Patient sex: M
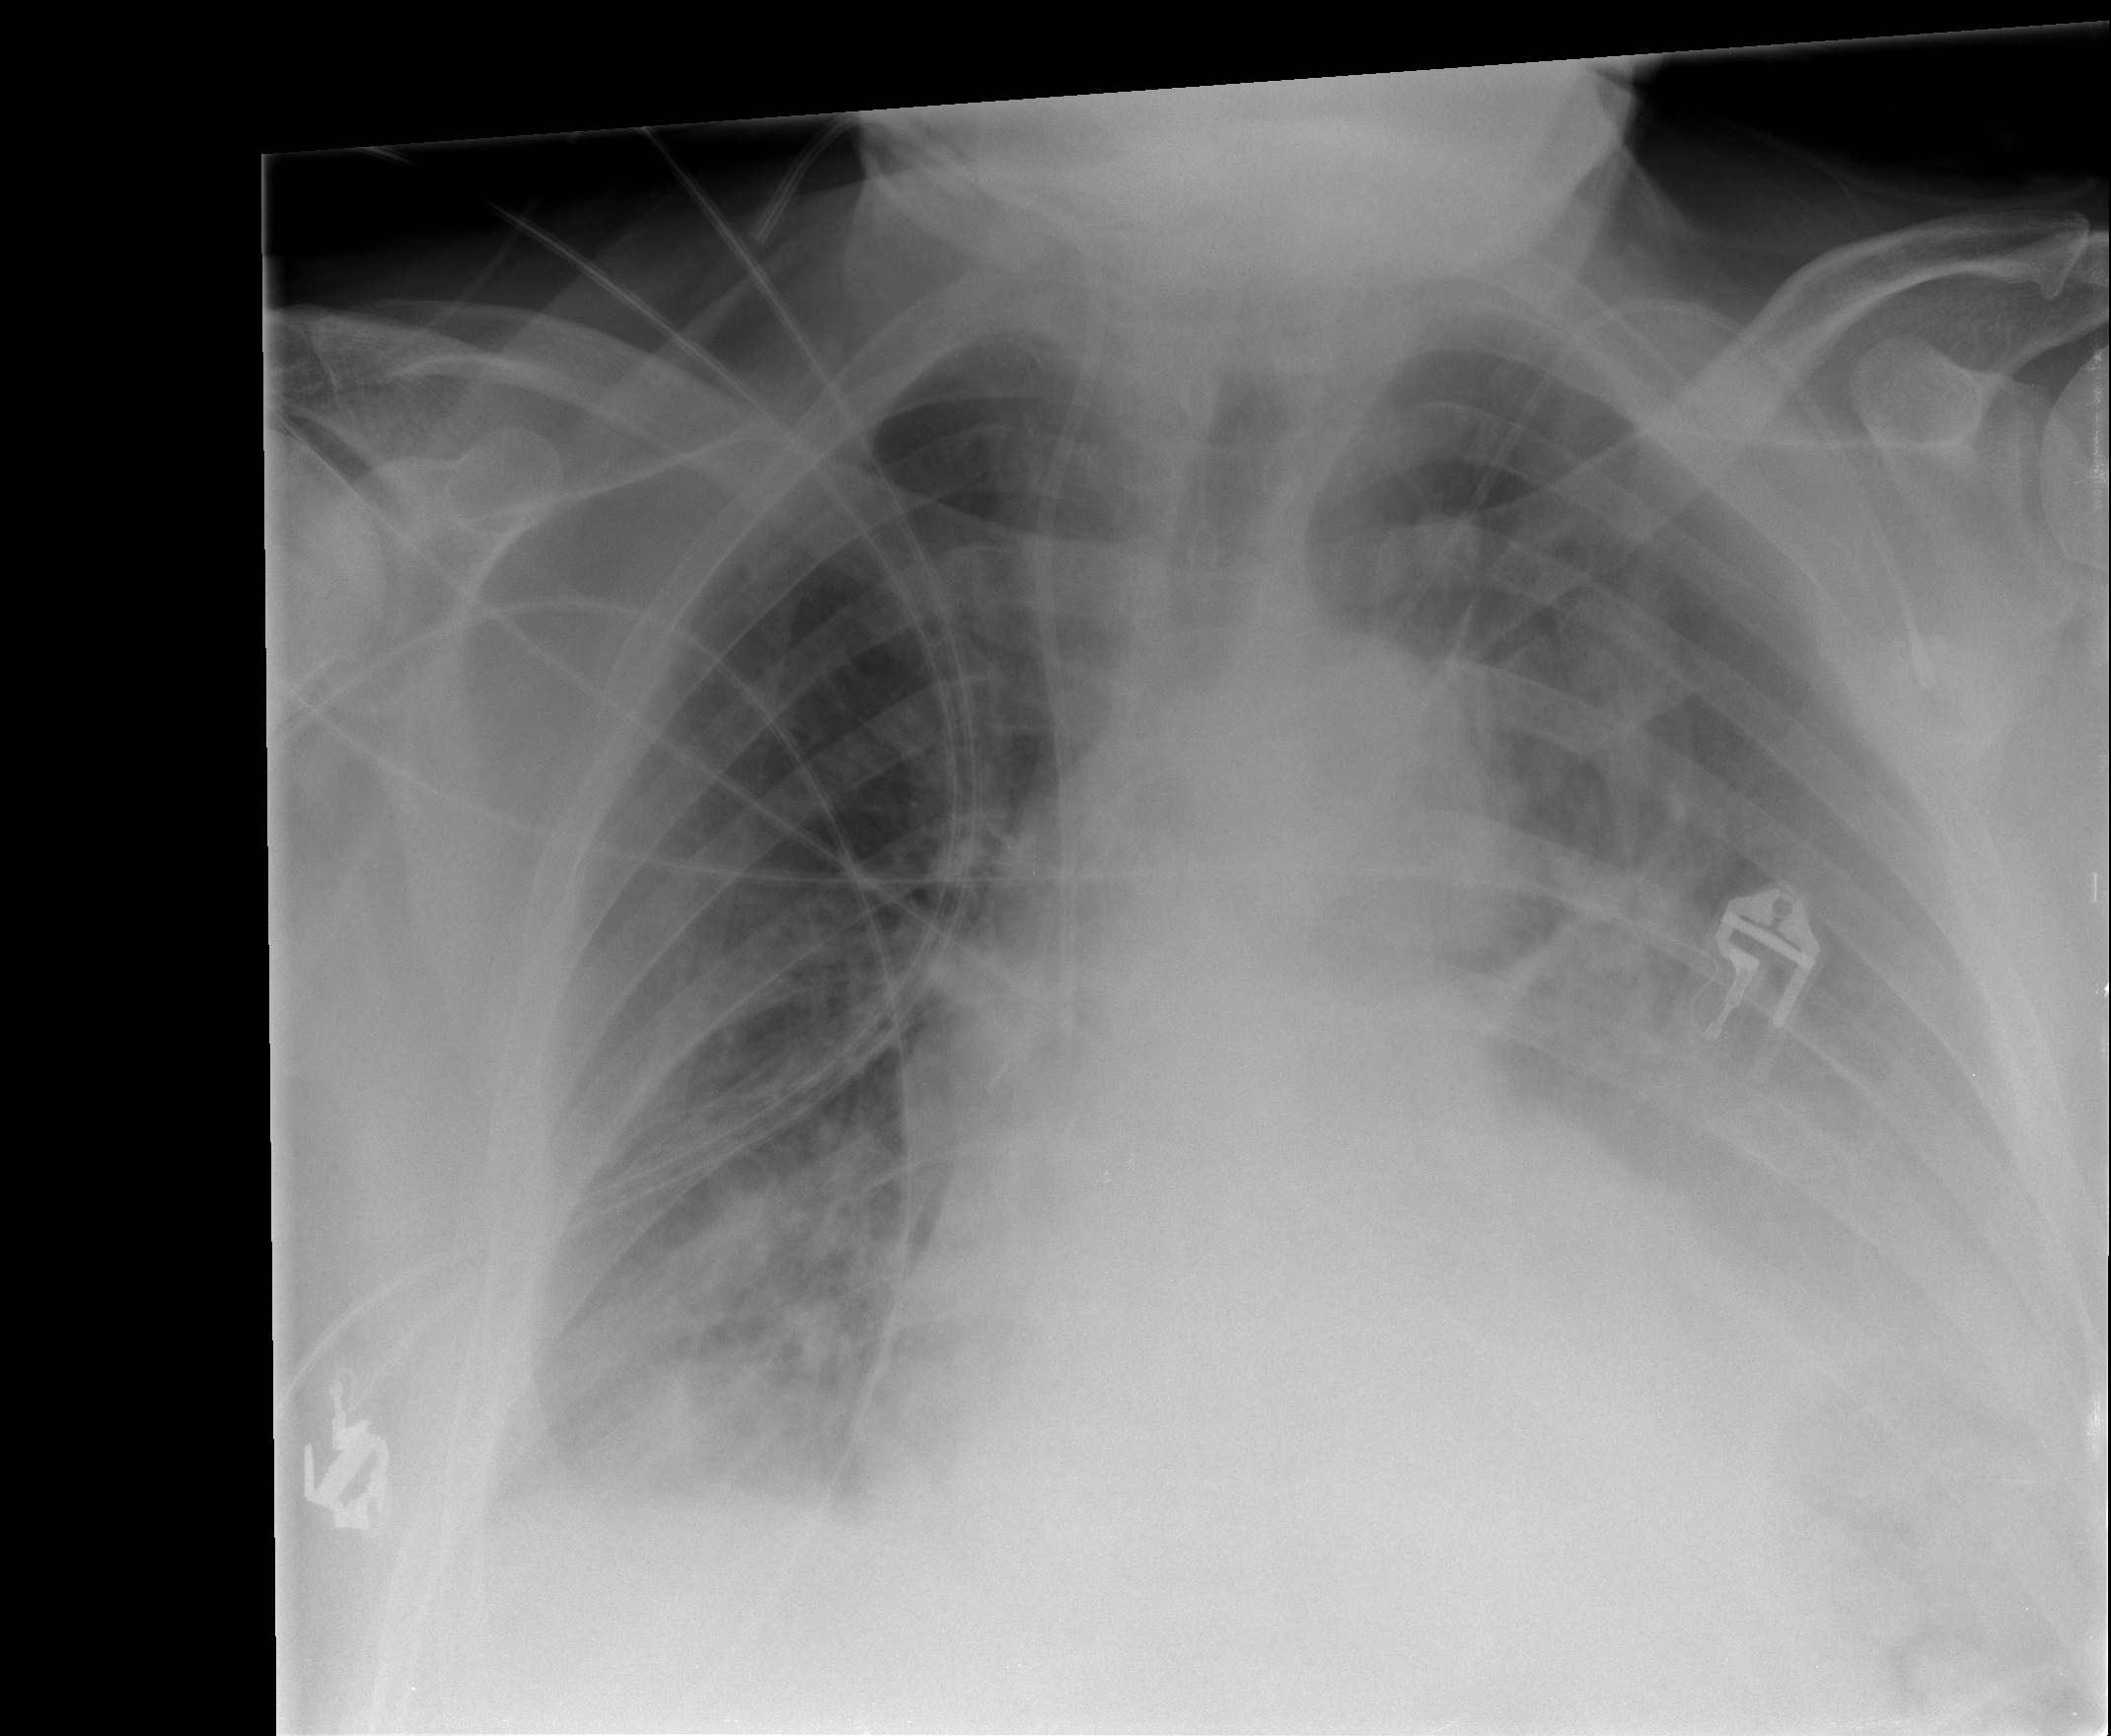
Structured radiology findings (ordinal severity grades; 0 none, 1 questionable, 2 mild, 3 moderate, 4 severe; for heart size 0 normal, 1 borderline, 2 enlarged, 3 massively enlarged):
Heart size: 1
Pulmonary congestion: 0
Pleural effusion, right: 2
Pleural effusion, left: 3
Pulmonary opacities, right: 0
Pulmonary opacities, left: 1
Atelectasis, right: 2
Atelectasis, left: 2